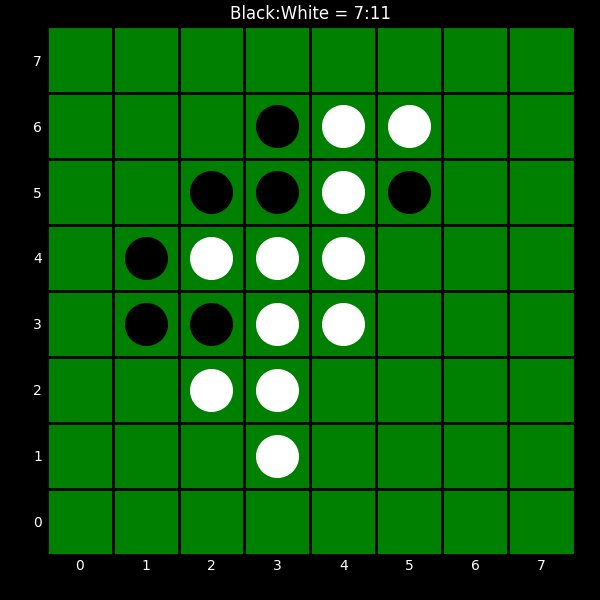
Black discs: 7
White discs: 11